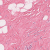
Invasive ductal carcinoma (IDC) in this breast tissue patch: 0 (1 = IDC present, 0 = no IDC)